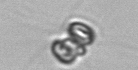
Label: Chaetoceros